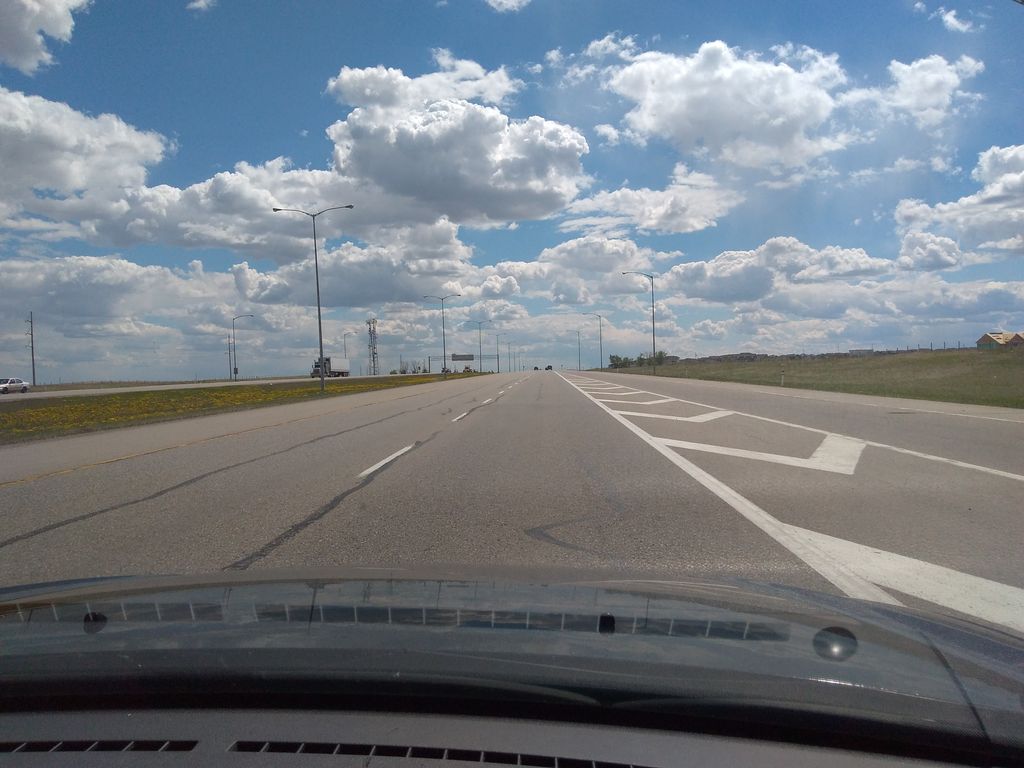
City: calgary